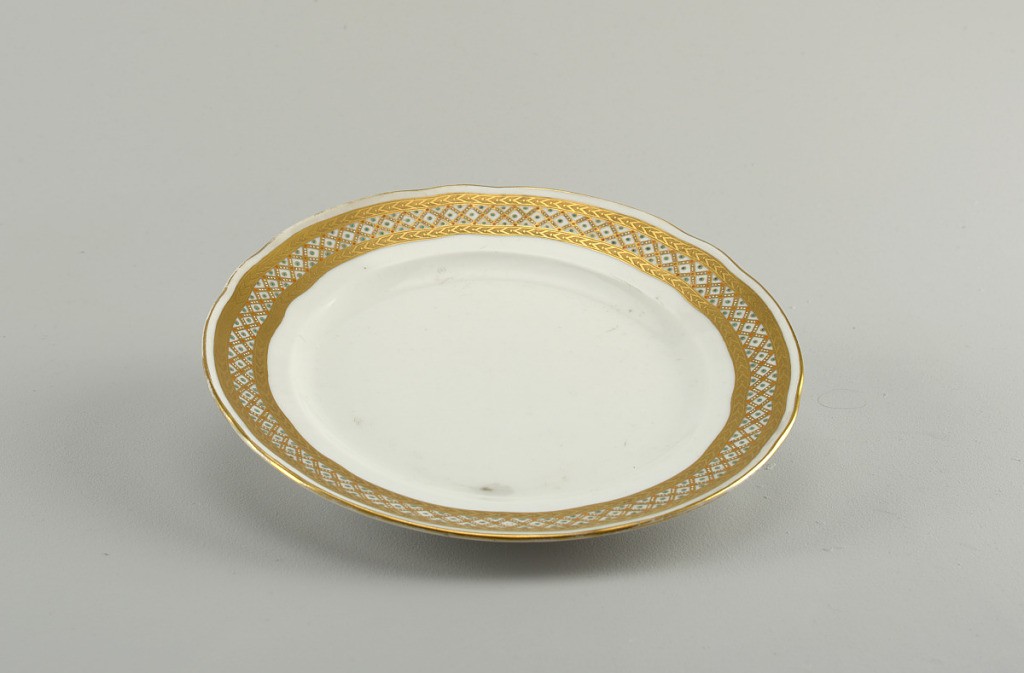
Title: Plate
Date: late 19th century
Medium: porcelain, overglaze decoration
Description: Shaped edge with two bands of etched gold: between them, gold lattice with white and orange dots, and turquoise dots in spaces.